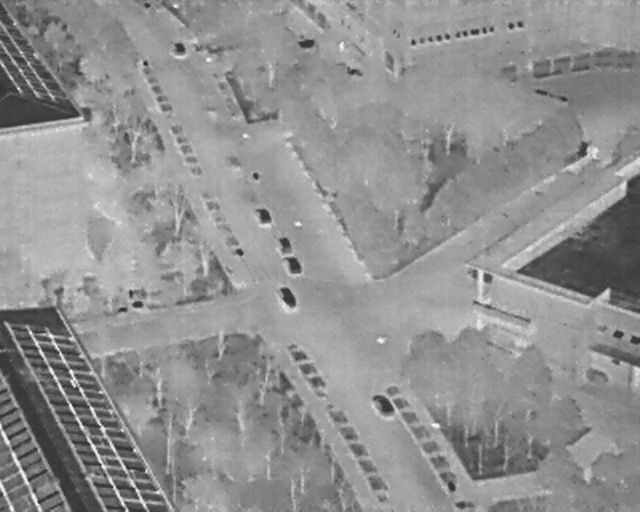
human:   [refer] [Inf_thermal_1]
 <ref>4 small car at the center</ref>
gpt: <box>[[39, 40, 42, 43, 163], [42, 46, 45, 49, 164], [44, 50, 47, 53, 168], [43, 56, 46, 59, 164]]</box>